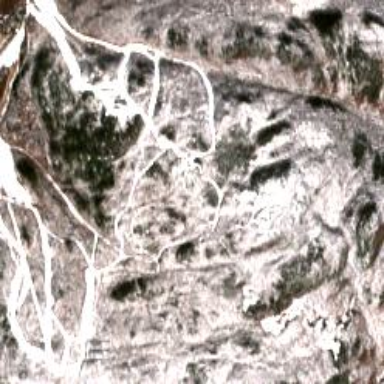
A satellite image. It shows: Area designated for winter sports.